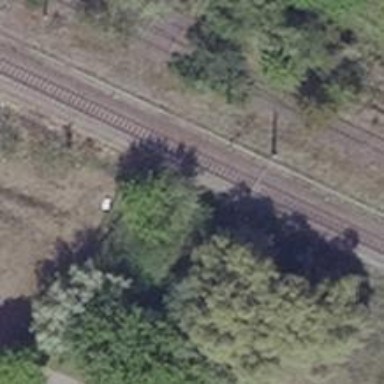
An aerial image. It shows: Railway signal.